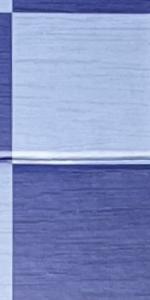
Label: Empty